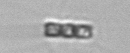
Label: Chaetoceros